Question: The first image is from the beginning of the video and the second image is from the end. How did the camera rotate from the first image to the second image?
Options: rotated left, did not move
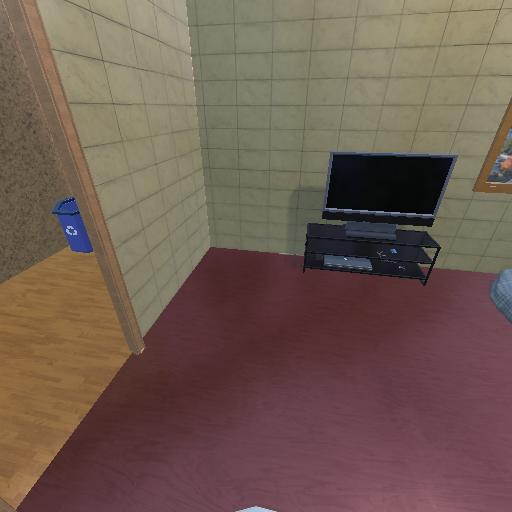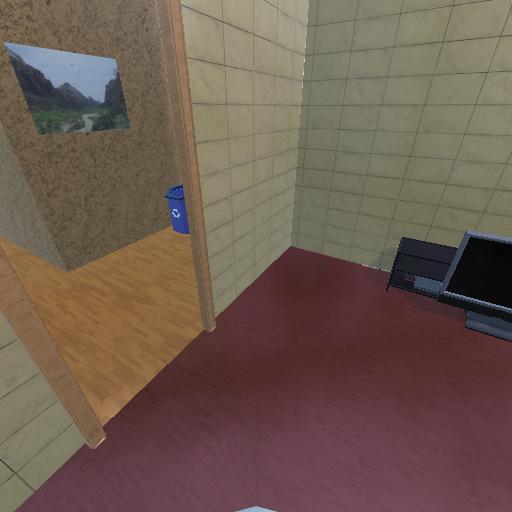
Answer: rotated left